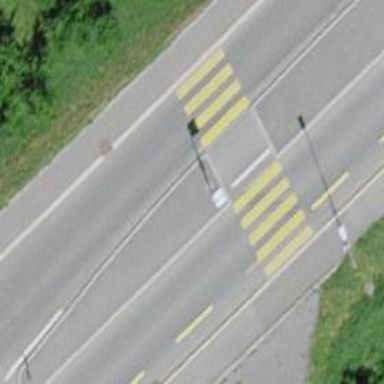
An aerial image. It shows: Zebra crossing with central island. It is uncontrolled and marked crossing.